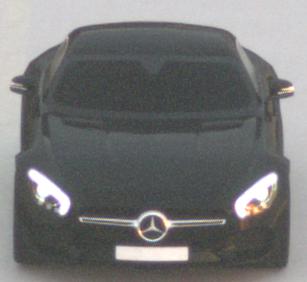
Make: Mercedes-Benz
Model: AMG GT Coupé
Detailed model: AMG GT (190) Coupé
Model produced from: 2014/10
Model produced until: 2017/01
Doors: 2
Color: black
Road condition: dry road
Daytime: sunrise or sunset
Contrast: medium contrast